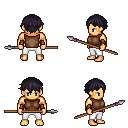
a pixel art fantasy rpg character, male body template, human, tanned skin, brown sleeveless shirt, white pants, raven short bangs hairstyle, leather bracers, spear, four views (front, back, left, right), 2x2 character sprite sheet, small pixel art, hard edges, no anti-aliasing